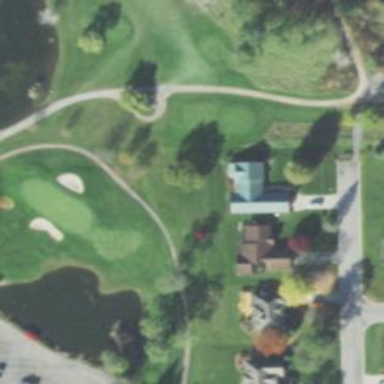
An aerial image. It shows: Service road used as golf cart path.